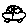
Label: car